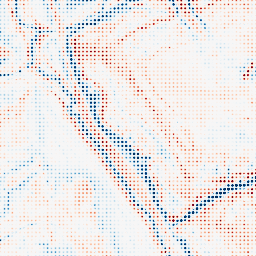
Category: edge_preserving
Decomposition family: bilateral
Decomposition parameters: d: 21
sigma_color: 50
sigma_space: 150
Upsampling method: sinc_blackman
Upsampling parameters: scale: 8
kernel_size: 4
Upsampling scale: 8